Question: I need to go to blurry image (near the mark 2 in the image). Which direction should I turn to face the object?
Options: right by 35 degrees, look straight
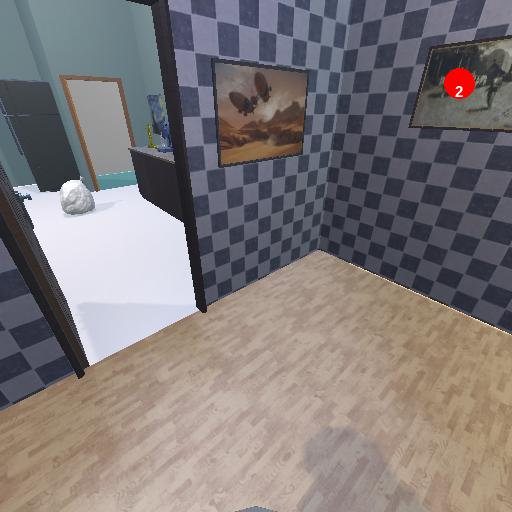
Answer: right by 35 degrees